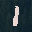
Label: 1